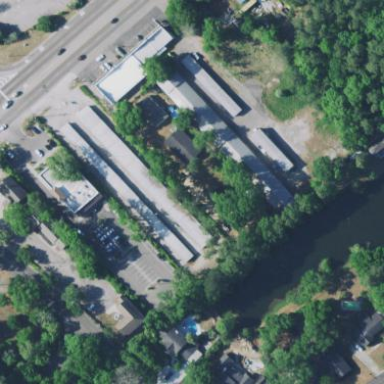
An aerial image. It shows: Building that serves as storage rental shop.